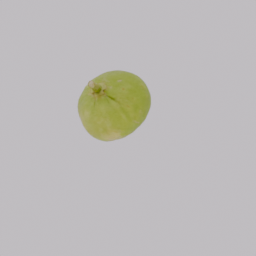
Label: nature